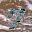
Label: 7